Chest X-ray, PA view. Patient: 69 years old, sex M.
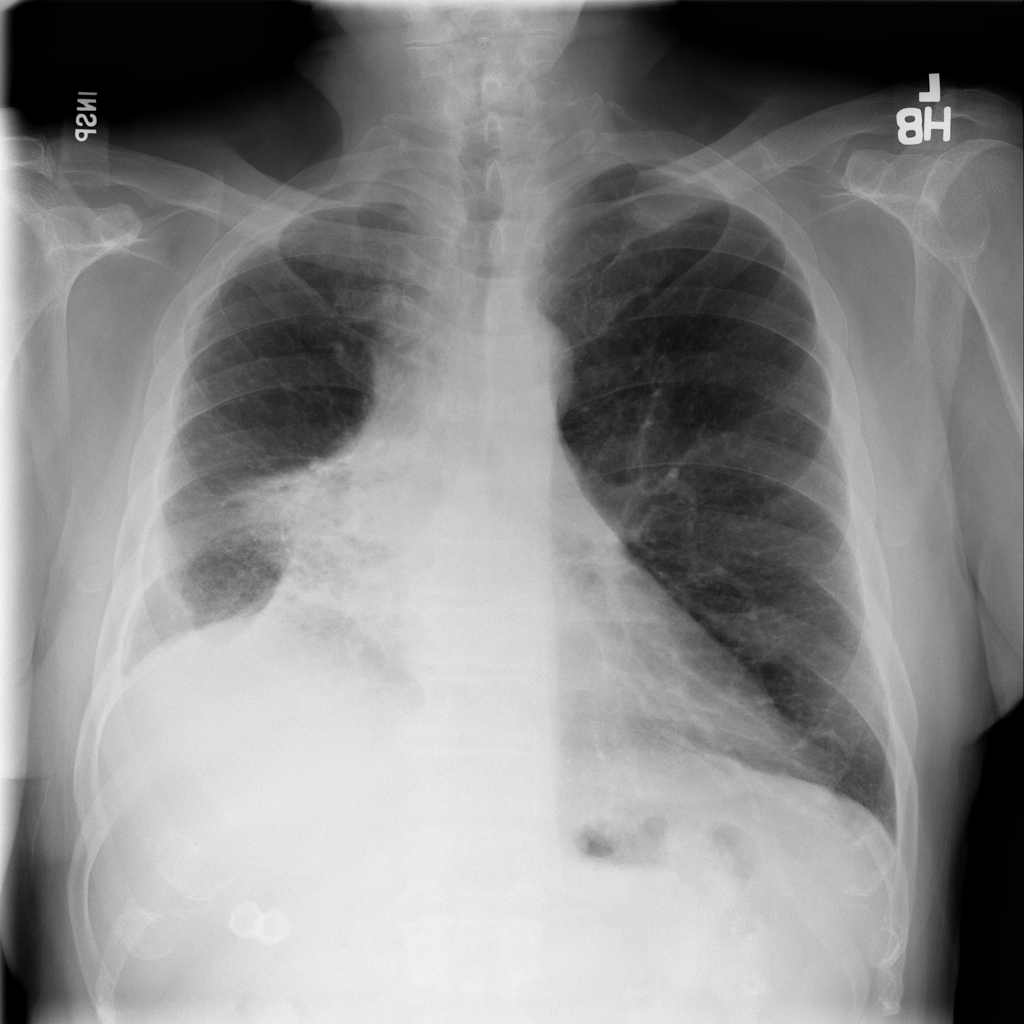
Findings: Consolidation, Effusion